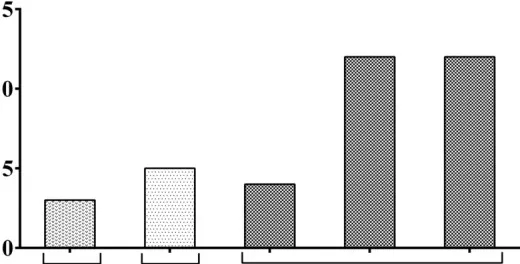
Frequency of peripheral blood CD4+CD25+Foxp3+ regulatory T-cells (Tregs) in I-cSLE,. Active cSLE cSLE) patient, and healthy control (HC). Frequency of Tregs (CD4+CD25+Foxp3+) under basal conditions in the HC, inactive childhood-onset systemic lupus erythematous (cSLE) patient, and A-cSLE patient. . CSLE patient, and HC. Frequencies of CD4+CD25hi Foxp3hi under basal conditions in the HC, inactive cSLE patient, and A-cSLE patient.
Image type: pathology (immunostaining)